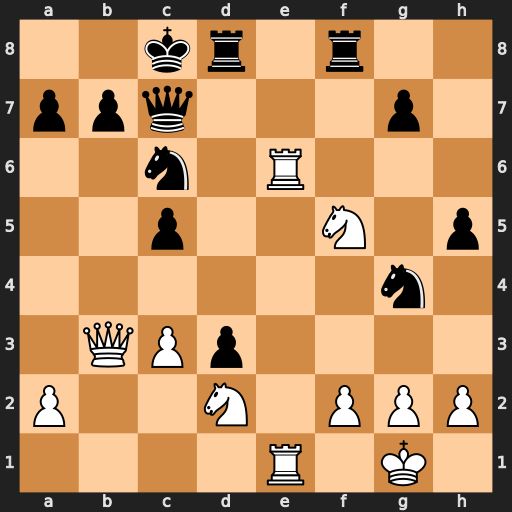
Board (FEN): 2kr1r2/ppq3p1/2n1R3/2p2N1p/6n1/1QPp4/P2N1PPP/4R1K1
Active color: w
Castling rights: -
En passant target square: -
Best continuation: Rxc6 bxc6 Ne7+ Qxe7 Rxe7